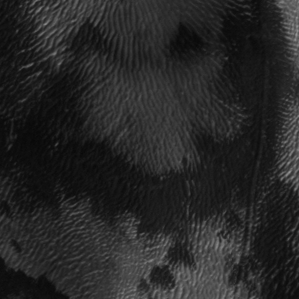
Label: frost